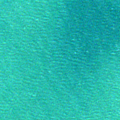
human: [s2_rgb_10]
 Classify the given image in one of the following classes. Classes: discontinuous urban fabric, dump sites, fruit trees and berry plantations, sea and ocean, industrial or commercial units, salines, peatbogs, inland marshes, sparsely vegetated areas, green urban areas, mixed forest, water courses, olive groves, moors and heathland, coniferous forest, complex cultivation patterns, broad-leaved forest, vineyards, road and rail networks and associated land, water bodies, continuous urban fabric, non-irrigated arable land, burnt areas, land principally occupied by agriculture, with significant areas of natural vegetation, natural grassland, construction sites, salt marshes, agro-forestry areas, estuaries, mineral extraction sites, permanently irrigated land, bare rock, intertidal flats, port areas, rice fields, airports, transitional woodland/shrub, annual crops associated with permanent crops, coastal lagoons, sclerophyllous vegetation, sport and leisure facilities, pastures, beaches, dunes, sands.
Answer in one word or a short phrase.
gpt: sea and ocean